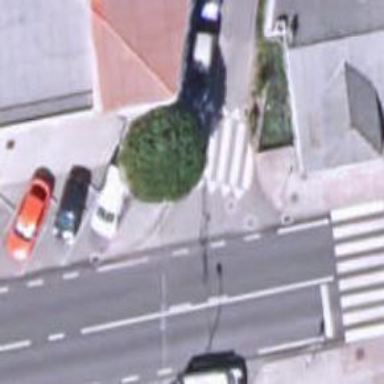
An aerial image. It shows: Sidewalk.